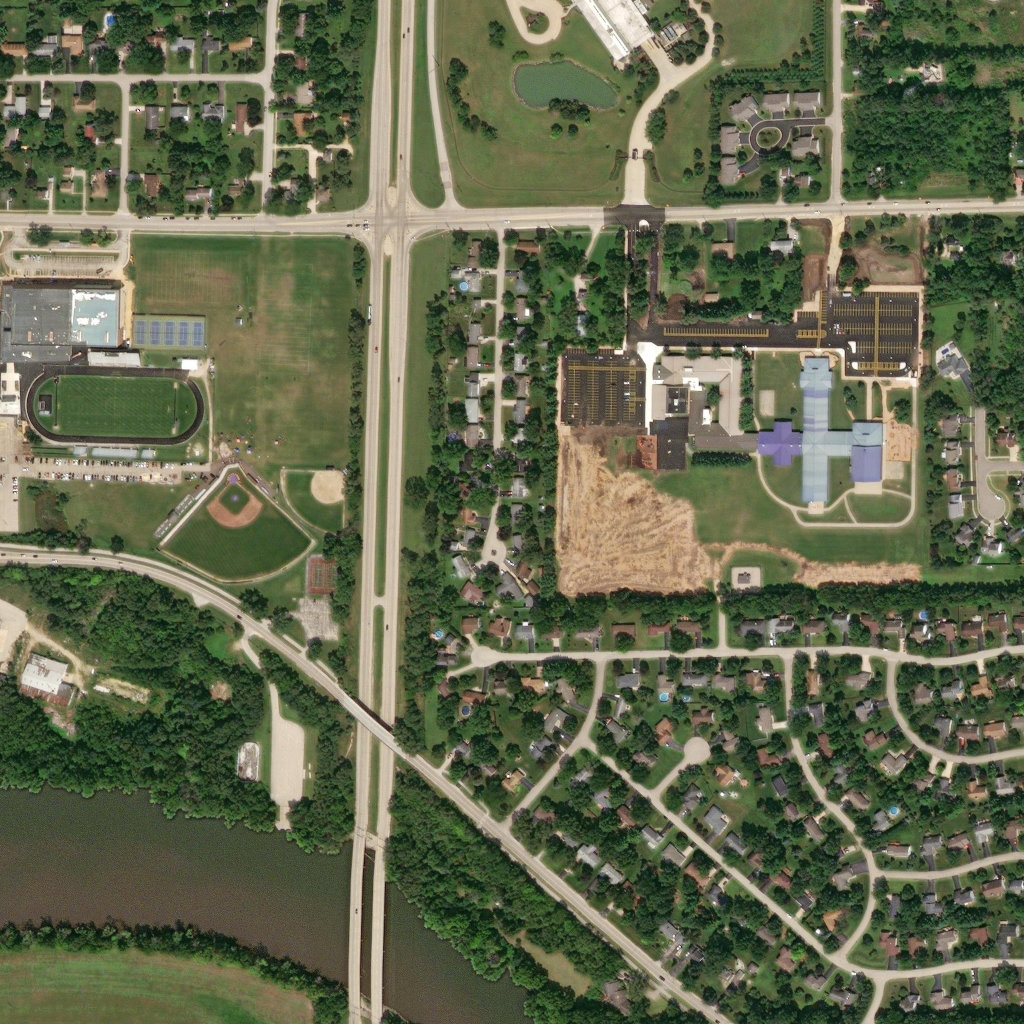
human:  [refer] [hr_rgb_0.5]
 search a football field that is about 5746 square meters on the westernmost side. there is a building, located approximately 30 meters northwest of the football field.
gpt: <box>[[6, 36, 16, 42, 0]]</box>